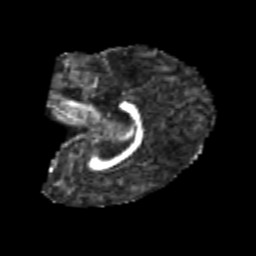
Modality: FA
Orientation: sagittal
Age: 5
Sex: female
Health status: healthy